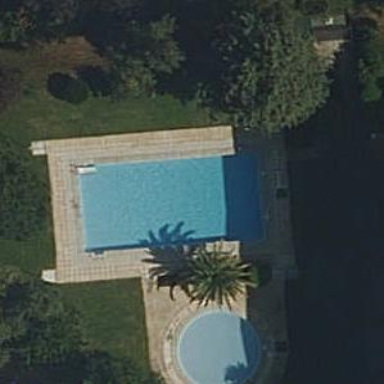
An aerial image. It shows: Swimming pool located in leisure land.